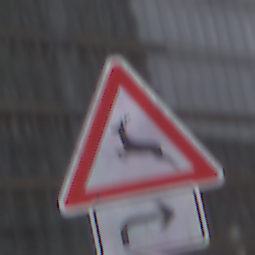
Verkehrszeichen: WildwechselRechts
Zusatzzeichen unten: RichtungsangabeDurchPfeile5
Umgebung: Outdoor, Urban
Tageszeit: MorningAfternoon
Wetter: Overcast
Licht: Natural
Jahreszeit: NotSpecified
Kontrast: LowContrast